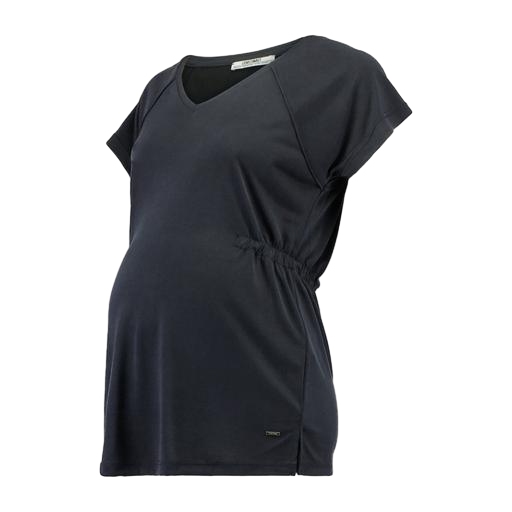
blue maternity/nursing top, blue mama v-neck tunic, black nursing top, white background